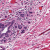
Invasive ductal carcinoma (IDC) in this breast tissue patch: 0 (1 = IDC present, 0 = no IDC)